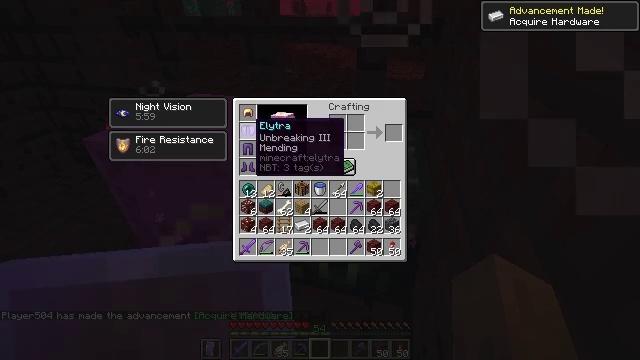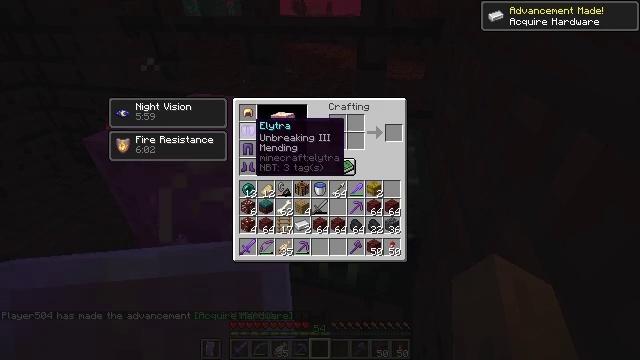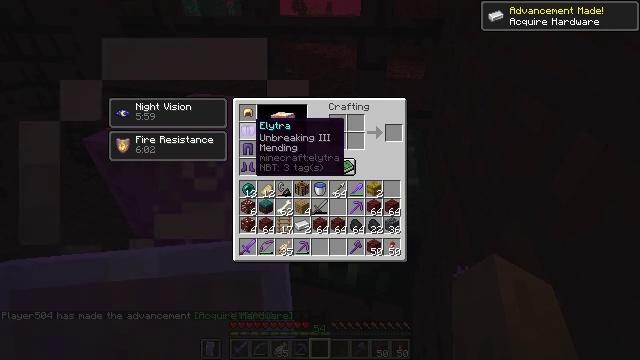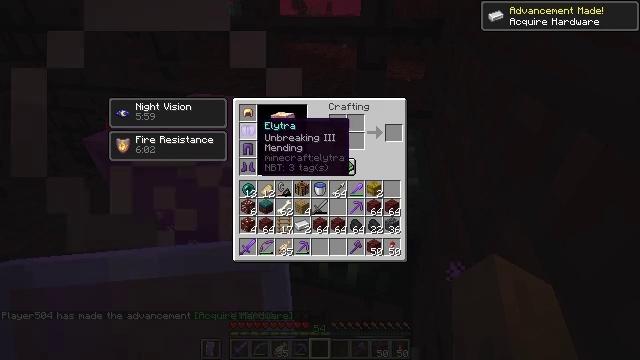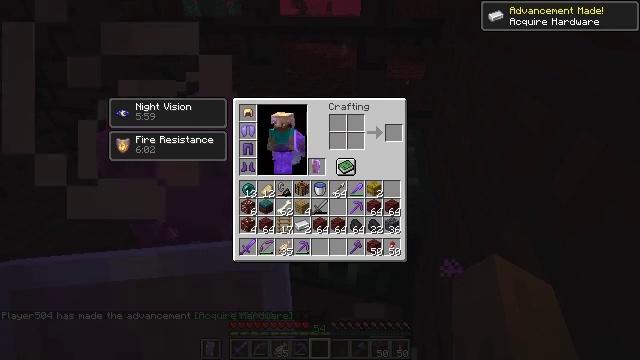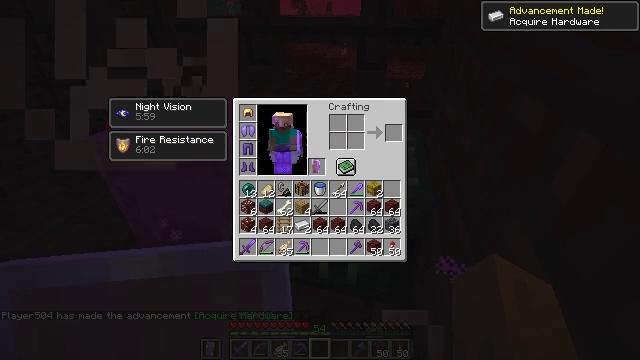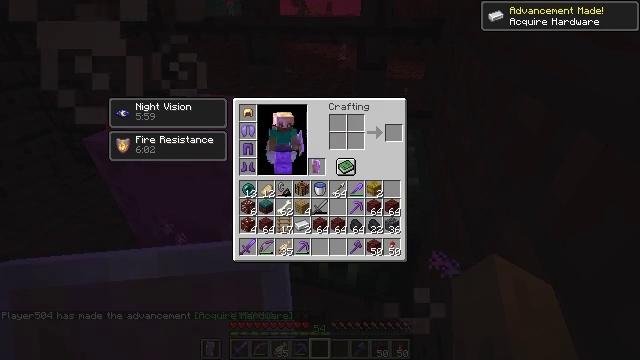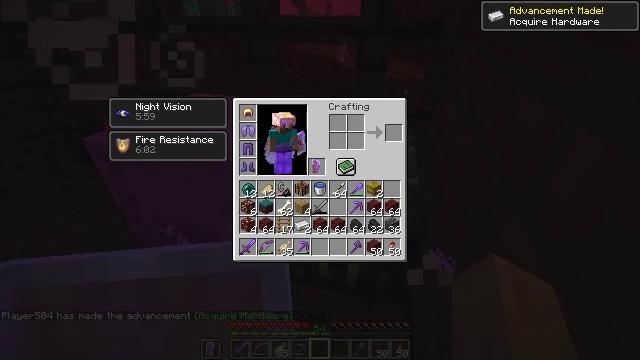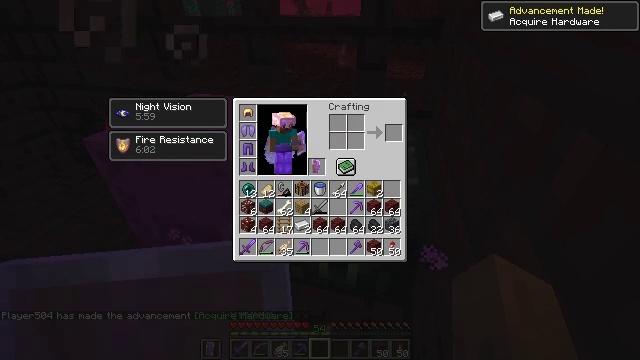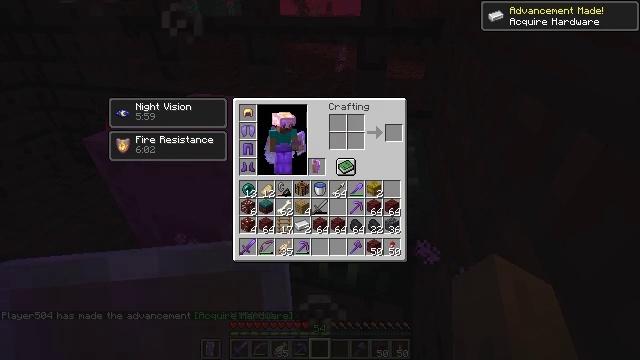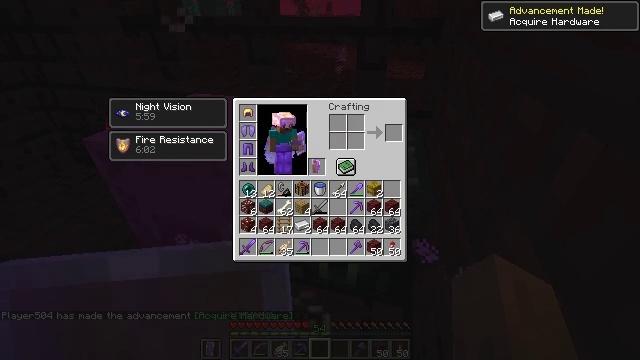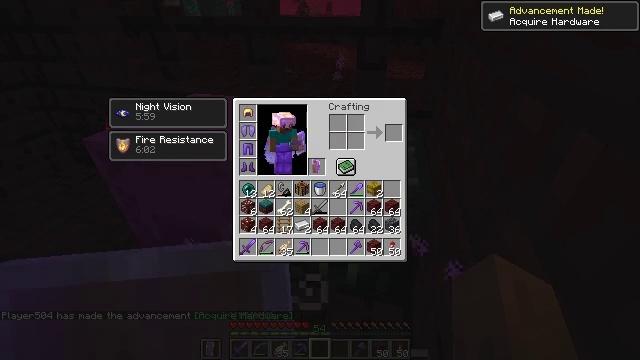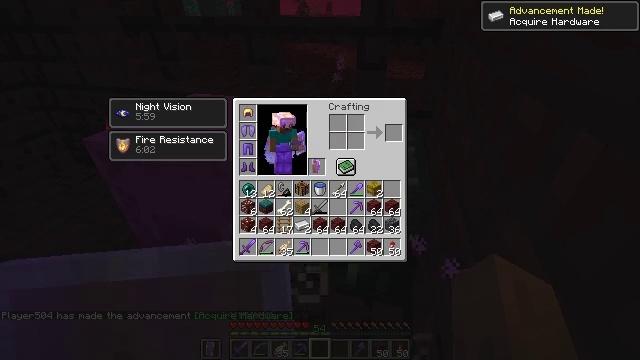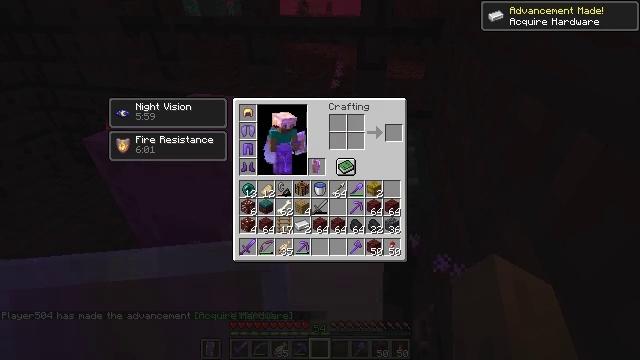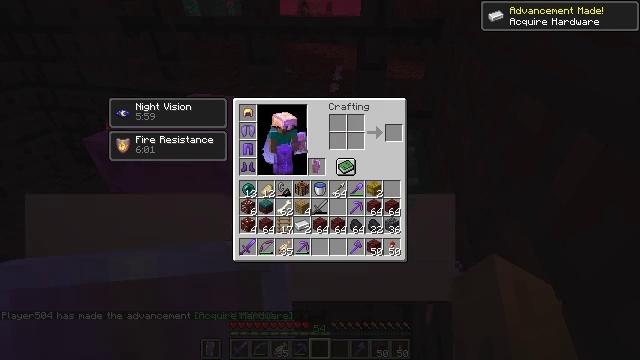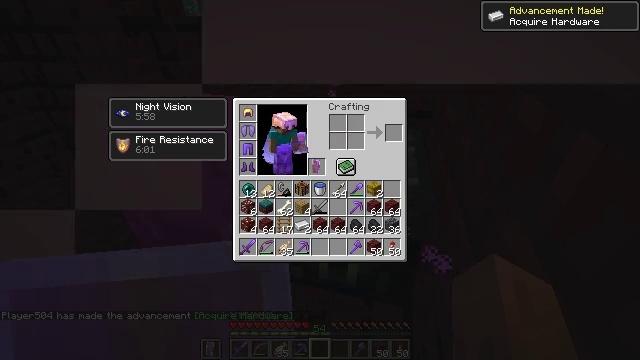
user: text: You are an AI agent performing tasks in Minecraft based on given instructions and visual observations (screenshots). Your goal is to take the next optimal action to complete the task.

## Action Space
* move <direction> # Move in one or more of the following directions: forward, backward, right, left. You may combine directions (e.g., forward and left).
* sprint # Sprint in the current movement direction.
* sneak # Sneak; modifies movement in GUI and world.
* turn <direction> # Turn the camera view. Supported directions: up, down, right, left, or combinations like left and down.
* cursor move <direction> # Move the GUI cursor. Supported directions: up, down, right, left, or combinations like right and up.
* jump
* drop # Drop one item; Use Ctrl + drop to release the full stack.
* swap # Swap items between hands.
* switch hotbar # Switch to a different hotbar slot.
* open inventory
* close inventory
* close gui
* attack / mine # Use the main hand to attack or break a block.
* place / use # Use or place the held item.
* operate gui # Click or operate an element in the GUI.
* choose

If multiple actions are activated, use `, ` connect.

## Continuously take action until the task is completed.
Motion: motion action
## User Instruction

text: Combine iron ingots to craft shears.
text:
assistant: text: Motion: no_op
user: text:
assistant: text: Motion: no_op
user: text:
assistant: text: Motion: no_op
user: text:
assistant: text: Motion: turn right
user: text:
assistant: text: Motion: turn right
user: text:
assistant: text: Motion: turn right
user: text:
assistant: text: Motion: no_op
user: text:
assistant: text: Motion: no_op
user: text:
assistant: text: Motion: no_op
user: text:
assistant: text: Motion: no_op
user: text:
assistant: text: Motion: no_op
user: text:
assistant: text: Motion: turn right
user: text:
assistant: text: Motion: turn right
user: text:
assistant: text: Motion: turn right
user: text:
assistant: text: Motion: no_op
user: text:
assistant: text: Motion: no_op
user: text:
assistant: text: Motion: turn left
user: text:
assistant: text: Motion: no_op
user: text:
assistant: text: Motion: no_op
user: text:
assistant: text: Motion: no_op
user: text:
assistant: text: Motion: no_op
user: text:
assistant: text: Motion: no_op
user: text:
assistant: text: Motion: no_op
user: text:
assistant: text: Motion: no_op
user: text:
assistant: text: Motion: no_op
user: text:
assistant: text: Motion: attack / mine
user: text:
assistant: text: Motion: attack / mine
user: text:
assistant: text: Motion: no_op
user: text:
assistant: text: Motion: no_op
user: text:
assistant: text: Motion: no_op